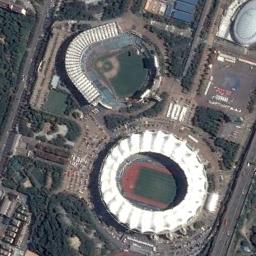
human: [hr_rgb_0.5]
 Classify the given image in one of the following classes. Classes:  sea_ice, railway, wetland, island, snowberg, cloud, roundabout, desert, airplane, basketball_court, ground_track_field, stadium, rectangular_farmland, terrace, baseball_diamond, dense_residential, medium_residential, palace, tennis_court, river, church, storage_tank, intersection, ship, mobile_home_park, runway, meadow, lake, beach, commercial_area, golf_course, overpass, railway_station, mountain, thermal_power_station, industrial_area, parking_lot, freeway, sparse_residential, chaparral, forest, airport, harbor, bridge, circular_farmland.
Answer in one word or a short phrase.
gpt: stadium